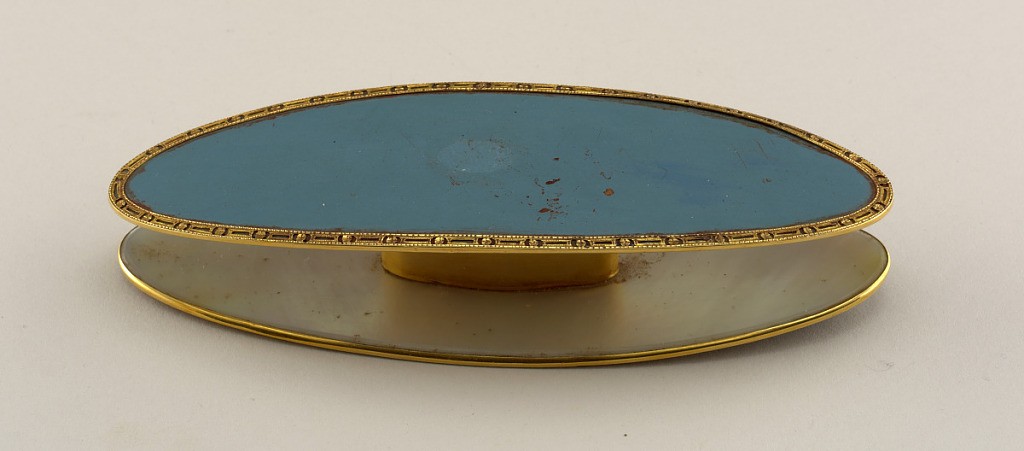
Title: Navette
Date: late 18th century
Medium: Gold, enamel, mother-of-pearl
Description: Two elliptical metal plaques with slightly incurved ends, the outer surfaces enamelled opaque light blue and bordered by narrow pierced and chased gold bands; inner surfaces mother-of-pearl; gold stem.